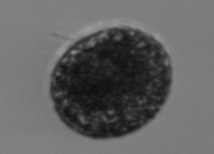
Label: Vicicitus_globosus